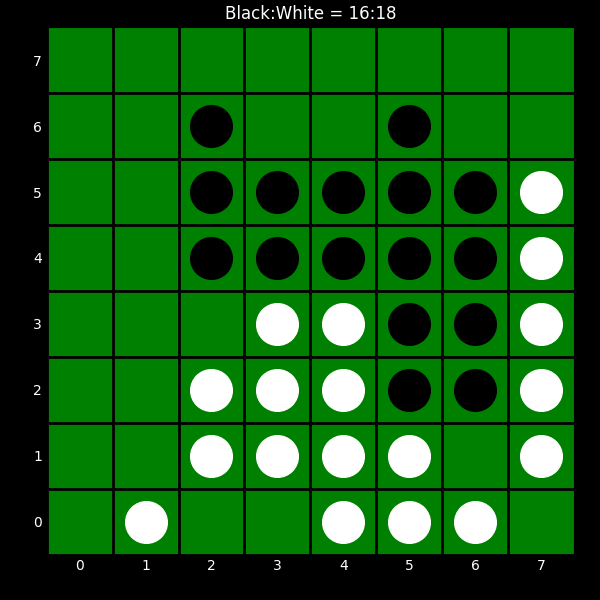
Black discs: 16
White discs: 18